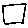
Label: square